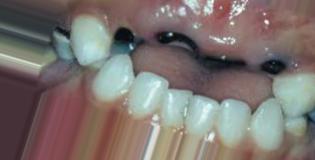
Condition: Caries